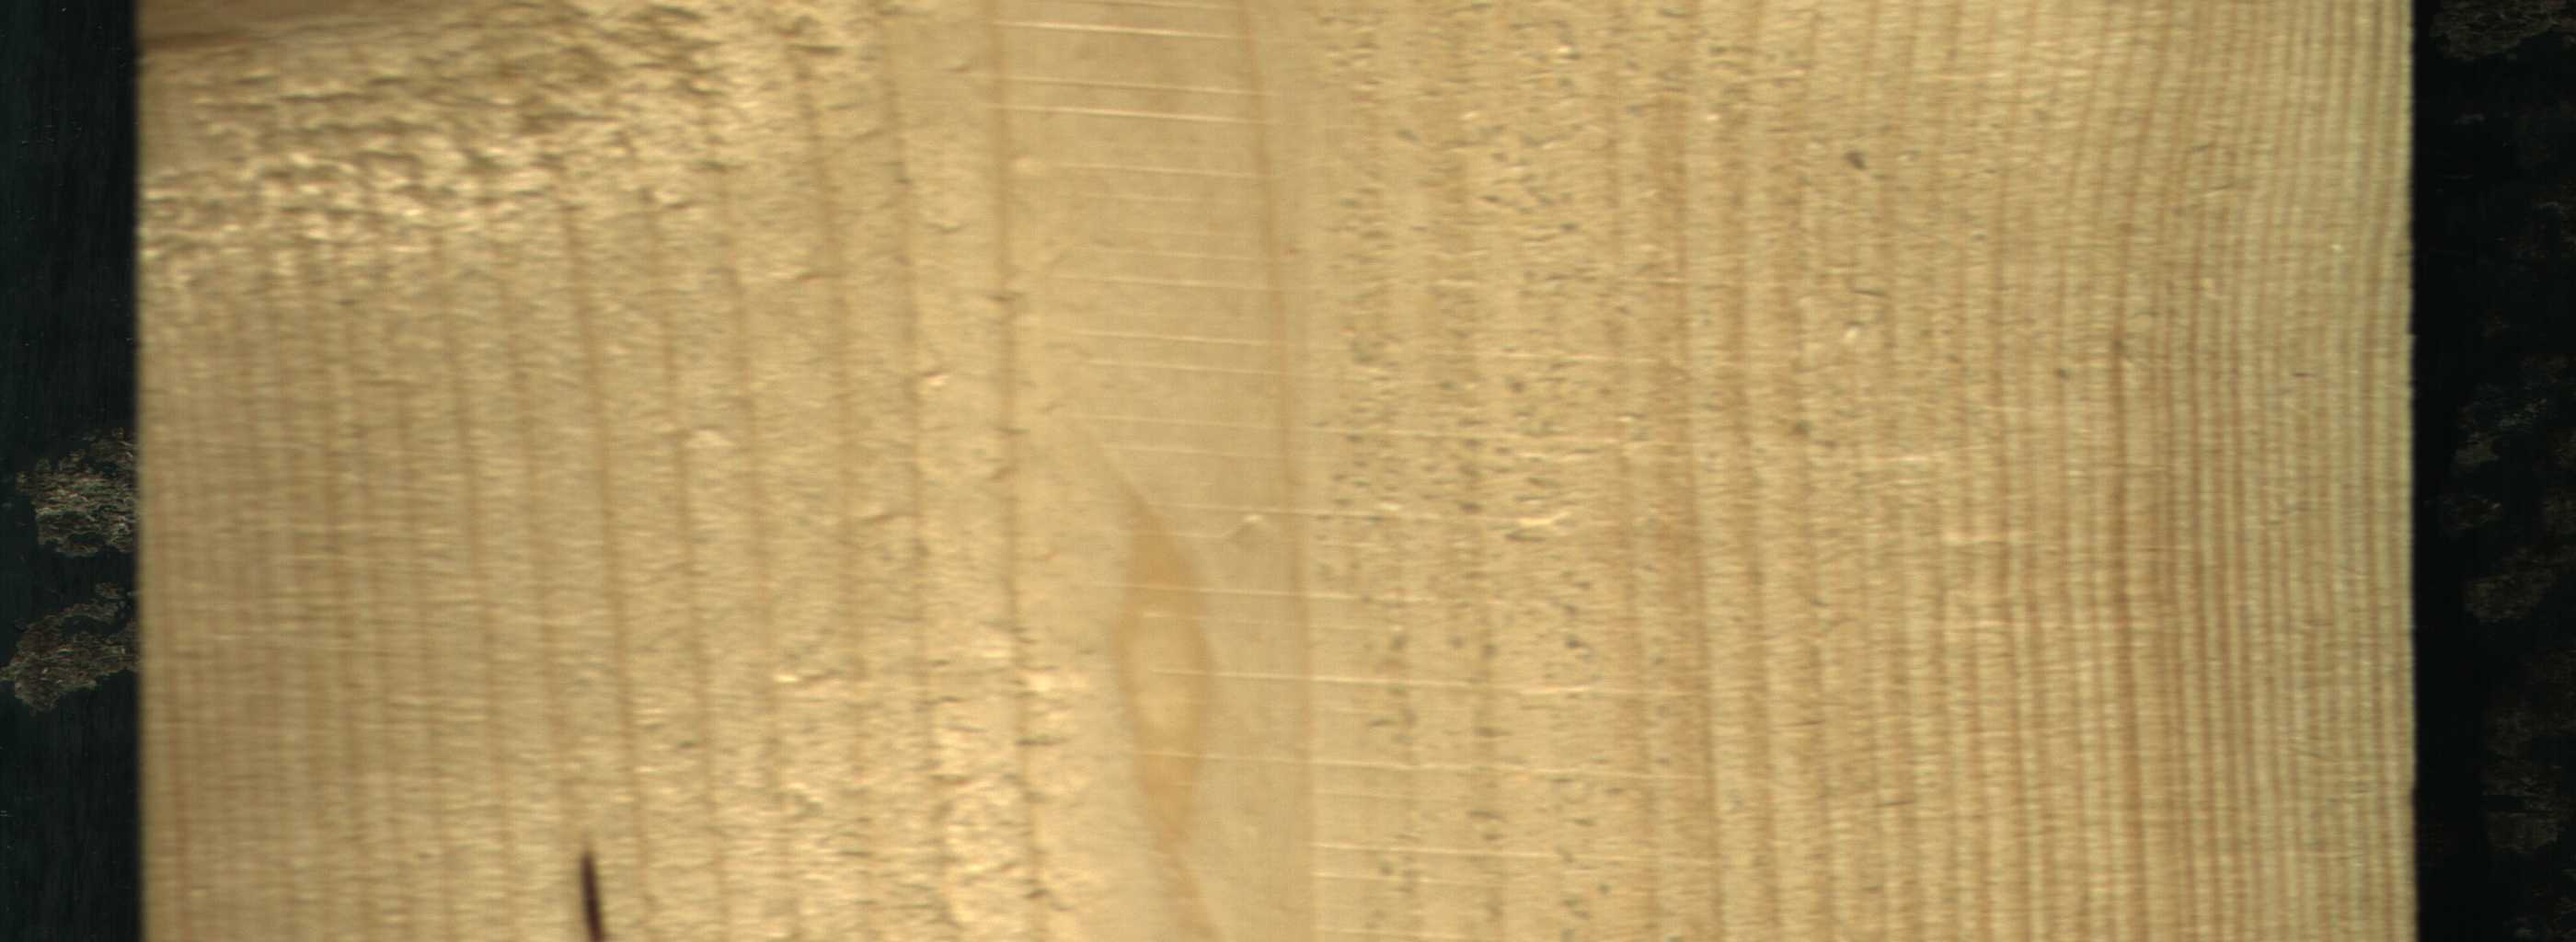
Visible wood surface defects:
resin